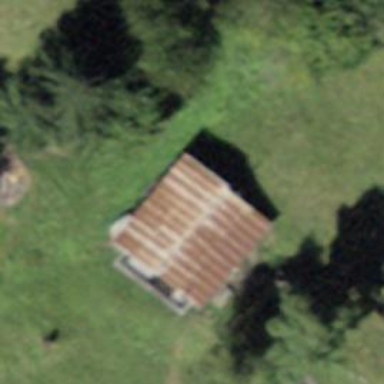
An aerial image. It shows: Barn.